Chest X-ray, AP view. Patient: 55 years old, sex M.
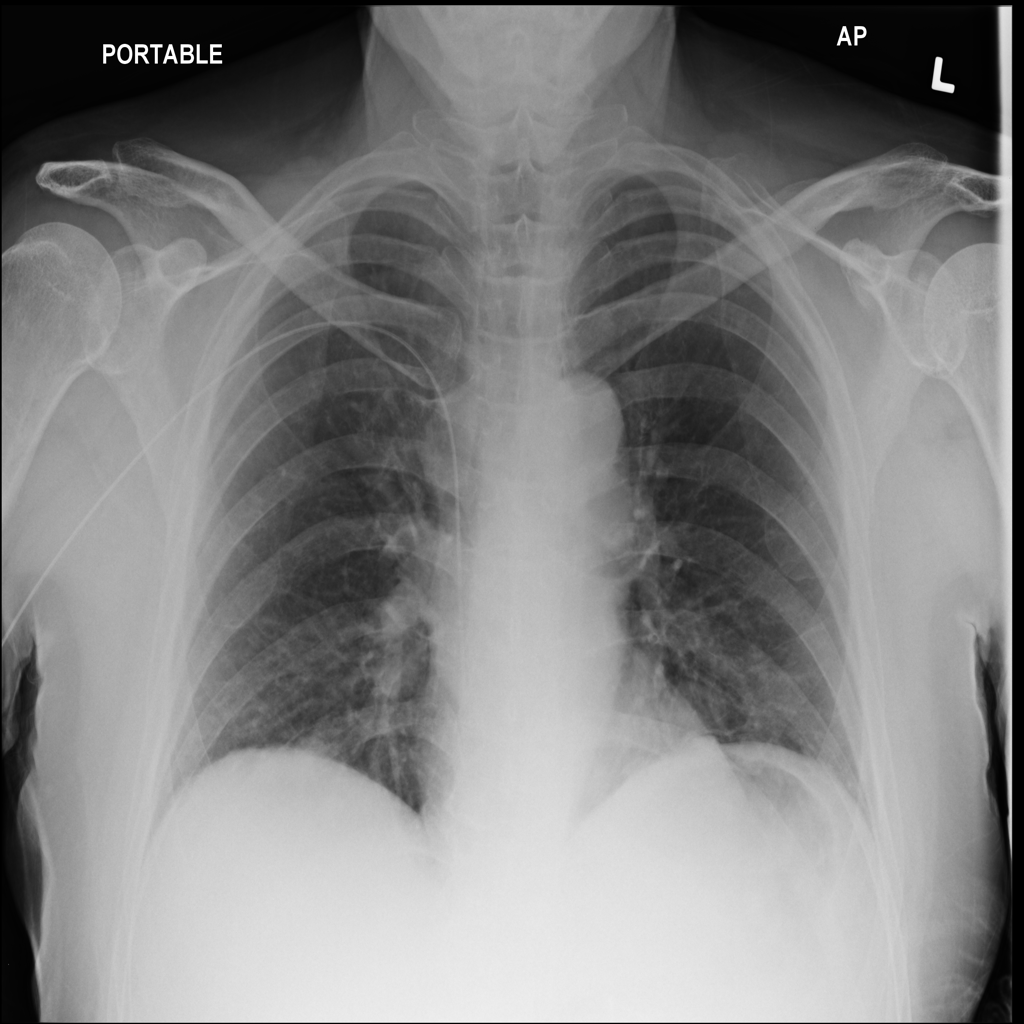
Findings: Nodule